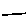
Label: line